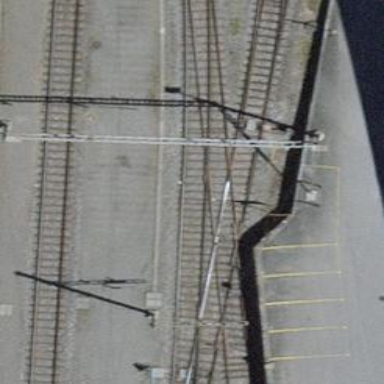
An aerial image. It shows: Railway crossing.